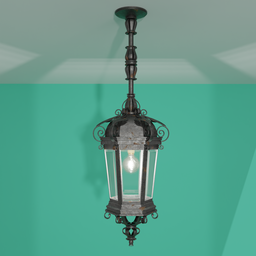
Label: lighting